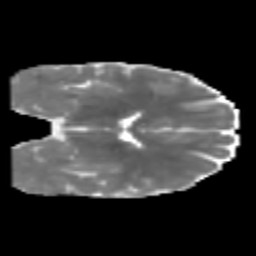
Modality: MD
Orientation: coronal
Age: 28
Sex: male
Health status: healthy